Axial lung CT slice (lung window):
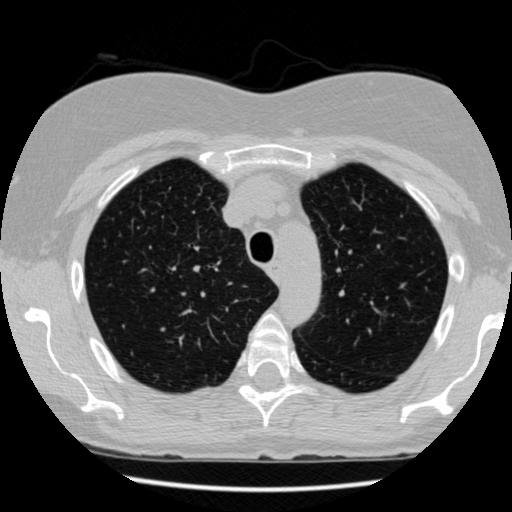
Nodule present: no